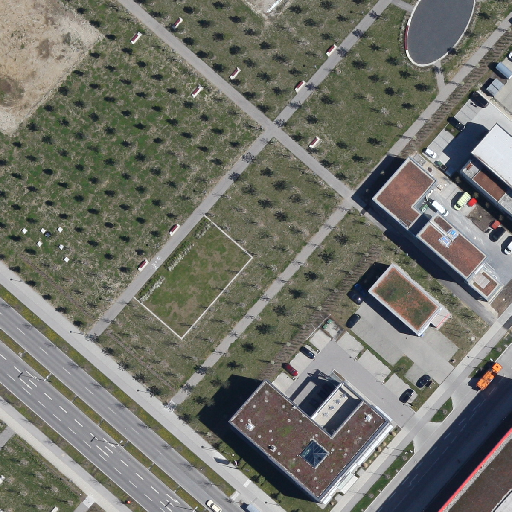
Referring expression: vehicle